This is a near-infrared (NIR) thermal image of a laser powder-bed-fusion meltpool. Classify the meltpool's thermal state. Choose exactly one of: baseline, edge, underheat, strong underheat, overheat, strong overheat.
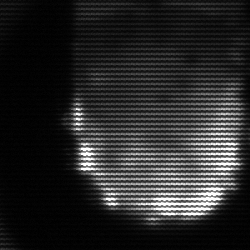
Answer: baseline